Question: i want to display a list in more columns with 5 items/column
my code now doesn't work as expected:
'''
@{
var c=0;
}
<div >
@foreach (var item in Model) {
c += 1;
@Html.ActionLink(item.Judet , "Browse", new { judet = item.Judet }) <br />
if (c == 5){
Response.Write("</div><div style='border: 1px solid red;'>");
c = 0;
}
}
</div>
'''
When i run the code i get this:

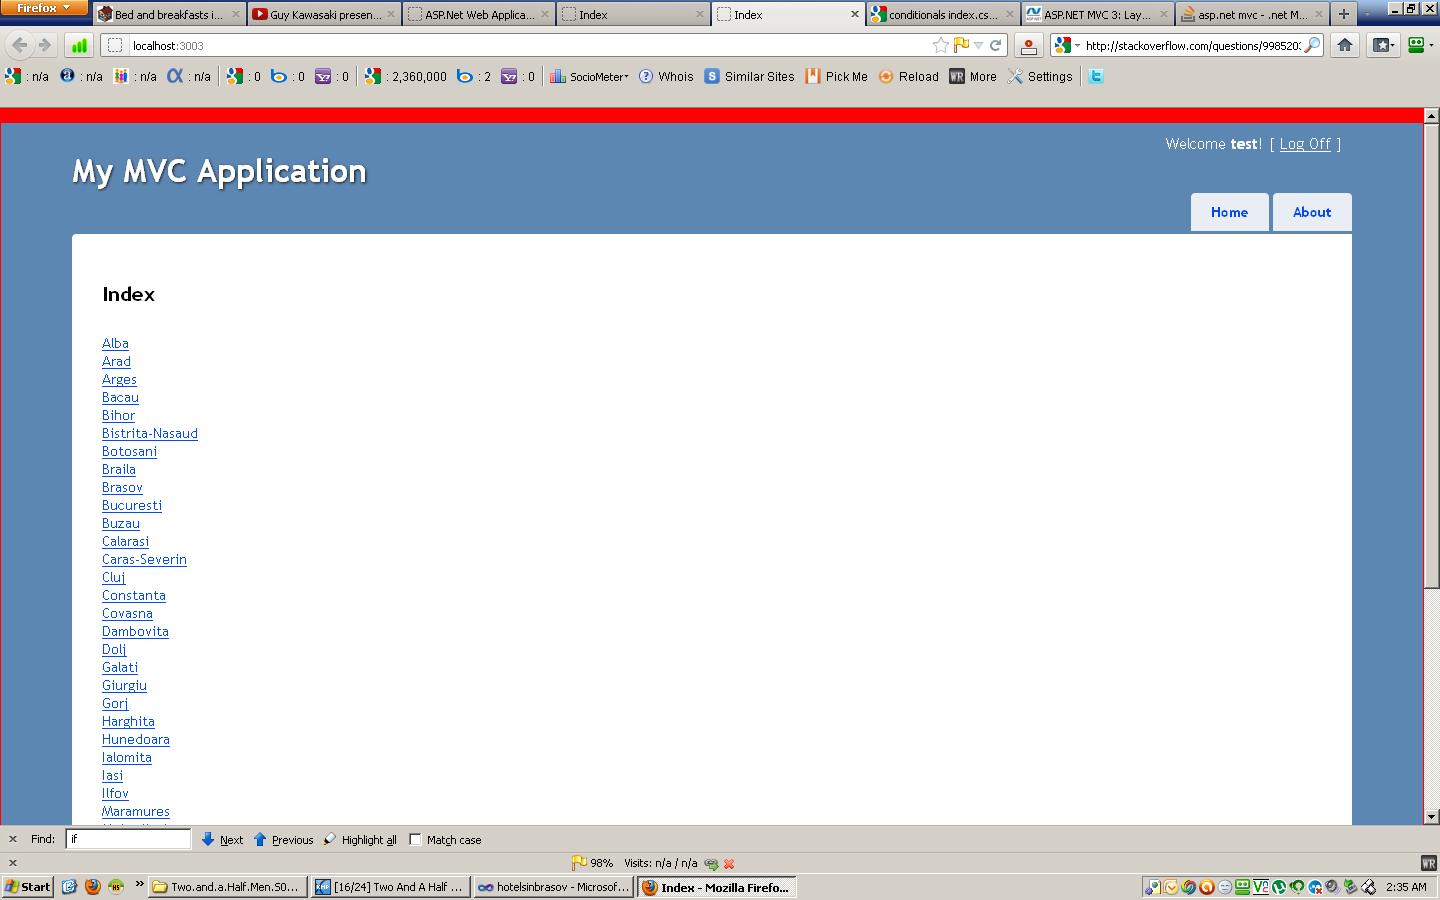
Answer: try changing the code to
'''
if (c == 5){
@:</div><div style='border: 1px solid red;'>
c = 0;
}
'''